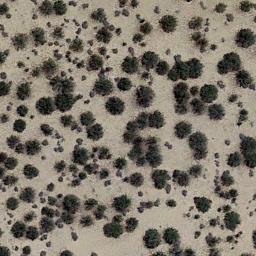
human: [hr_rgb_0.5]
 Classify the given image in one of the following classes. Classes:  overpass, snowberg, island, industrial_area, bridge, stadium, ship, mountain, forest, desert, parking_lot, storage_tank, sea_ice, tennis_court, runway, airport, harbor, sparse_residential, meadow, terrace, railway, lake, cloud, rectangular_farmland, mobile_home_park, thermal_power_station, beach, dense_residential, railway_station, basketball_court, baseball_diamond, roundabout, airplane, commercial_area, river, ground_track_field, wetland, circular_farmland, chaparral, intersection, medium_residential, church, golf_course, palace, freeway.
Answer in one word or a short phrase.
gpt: chaparral